Question:
I have the above barchart with the following expression under the following section:
SERIES PROPERTIES > FILL > EXPRESSION
=iif(Fields!classification.Value="RFC","#56ca29","#ff6969")
This works fine in terms of putting green for all the RFC's and RED for all the Projects on the bar chart however the LEGEND is red for both. I have no idea why this is as I have a similar chart above which uses the same expression and works fine.
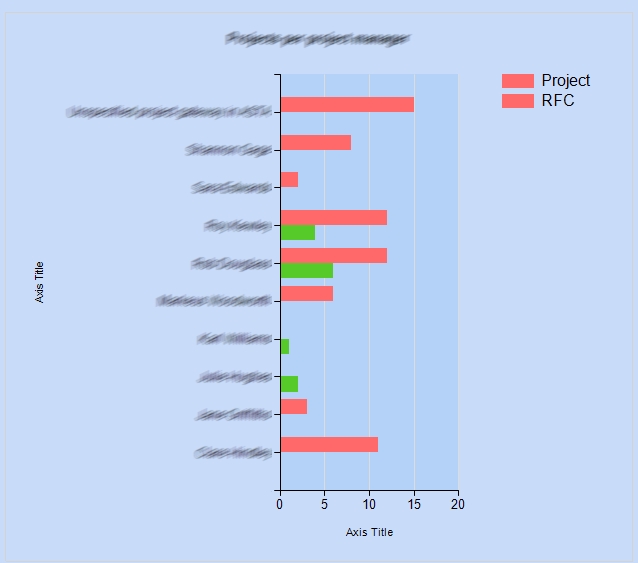
Answer: Due to having the expression used in an above bar chart it was discovered that this was causing issues.
By simply re-arranging the expression from:
=iif(Fields!classification.Value="RFC","#56ca29","#ff6969")
to
=iif(Fields!classification.Value="Project","#ff6969","#56ca29")
This meant that the expression was unique and not clashing with the above - same results just with a fully functioning legend.